Field crop: maize
Growth stage: 2
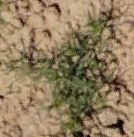
Species: salsola